Question: I have a query that produces a result like this:

The data is sorted by date DESC, then by time DESC, but also the common 'markers_name' elements are chunked together. (They're only chunked together for each date).
To do this I get the list of 'MAX(time)' values for every combination of '(markers_id, date)' in 'conditions', then join that list to the row set I am getting from the present query, and use the 'MAX(time)' values for sorting:
'''
SELECT
m.name AS markers_name,
c.time AS conditions_time,
c.date AS conditions_date,
s.name AS station_name
FROM markers m
INNER JOIN conditions c ON c.markers_id = m.id
INNER JOIN station s ON c.station_id = s.id
INNER JOIN (
SELECT
markers_id,
date,
MAX(time) AS time
FROM conditions
GROUP BY
markers_id,
date
) mx ON c.markers_id = mx.markers_id AND c.date = mx.date
ORDER BY
c.date DESC,
mx.time DESC,
m.name DESC,
c.time DESC
'''
The conditions table has a 'private' column. If 'private' is set to 1 only some people are allowed to see the query row. The people that can see it include the person that created the conditions report and that person's contacts. The conditions table has a 'user_id', which contains the id of the person that created the conditions report. The contacts are obtained from a 'contacts' table which has two fields: 'user_id' and 'friend_id'. I have the user_id of the person requesting the information.
To restate another way, I need to do something like this:
1. Do the query above, but also check to see if c.private is set to one.
2. If c.private is set to one use c.user_id to get that user's 'friend_id's from the contacts table.
3. If the user_id of the person requesting the information matches c.user_id or any of c.user_id's friends return the query row. If not, don't return that row or return something that indicates that the row is private (I could have a markers_name with the name "Private" in the database, for example.
If anyone has any ideas I would love to hear them. I struggled with this all day yesterday. Thank you.
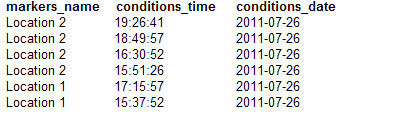
Answer: Possibly just adding a filter like this would be enough:
'''
...
WHERE c.Private <> 1
OR c.user_id = @user_id
OR c.user_id IN (
SELECT friend_id
FROM contacts WHERE user_id = @user_id
)
'''
where '@user_id' is the ID of the person requesting the info.
This would prohibit the private rows from appearing in the output where inappropriate.
If, however, you'd rather like them to be there but be marked as 'Private' (for being dealt with later in the client or something like that), you could use that filter as a column in your SELECT clause:
'''
SELECT
NOT (
c.Private <> 1
OR c.user_id = @user_id
OR c.user_id IN (
SELECT friend_id
FROM contacts WHERE user_id = @user_id
)
) AS IsPrivate,
...
FROM ...
'''